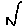
Label: zigzag